Question: After registering two images in <URL>, I cannot seem to figure out how to get the translation correct. The algorithm has been tested and works with other programs. Here are some relevant snippets.
'''
TForm = maketform('affine', Transform);
info = imfinfo('Image1.bmp');
Reg = imtransform(Image1, TForm,...
'XData', [1 (size(Image1,2)+Transform(3,1))],...
'YData', [1 (size(Image1,1)+Transform(3,2))],...
'FillValues', 255);
figure('Name', 'Reg'),...
imshow(Reg, 'InitialMagnification', 250);
imwrite(Reg, 'Reg.bmp', 'bmp');
hold on
H = imshow(Image2, gray(256));
set(H, 'AlphaData', 0.6)
'''
This does not happen when I register Image1 to Image1, only when I try registering Image1 to Image2 (or the other way around). I have the same code made in C which seems to work fine. I believe it has something to do with my 'imtransform' function.
Well, I believe it has to do something with the way the transformation is being applied. I did a direct registration with Image1 to Image1 (rotated 15 degrees about the <URL>, and it does not do the correct transformation. The transformation output is:
'''
Transform =
0.9676 -0.2557 0
0.2596 0.9694 0
32.7217 -25.5110 1.0000
'''
Which if I input this into an image registration program, it works just fine. Here is an example image I did just now,

A = Original Image, B = Rotated Original Image, C = Original Image Transformed.
Again the transformation is correct (tested using FMRIB's-FLIRT registration software). MATLAB must be doing something different when applying it to the image.
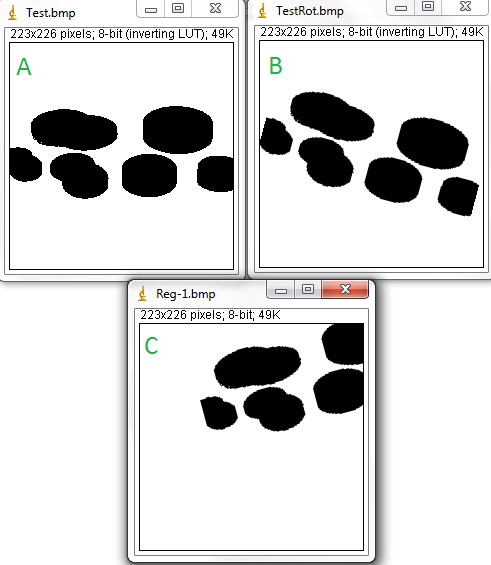
Answer: The rotation matrix has the signs reversed.